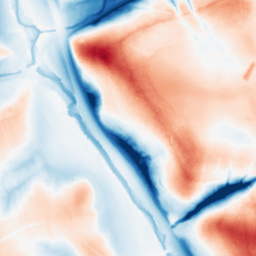
Category: classical
Decomposition family: gaussian_anisotropic
Decomposition parameters: sigma_x: 20
sigma_y: 20
Upsampling method: bicubic
Upsampling parameters: scale: 2
Upsampling scale: 2